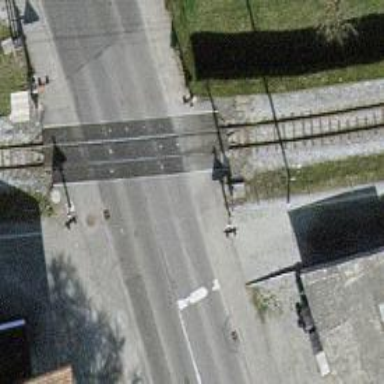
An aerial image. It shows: Level crossing with double half barrier.